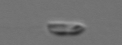
Label: flagellate_morphotype3